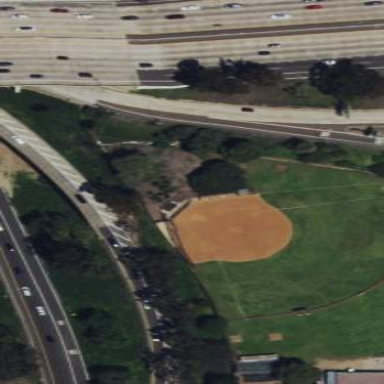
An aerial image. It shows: Baseball pitch for leisure land.